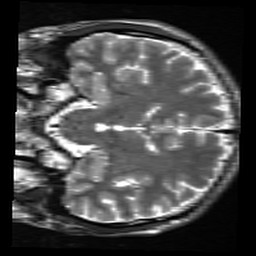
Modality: inplaneT2
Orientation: coronal
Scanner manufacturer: siemens
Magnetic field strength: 3 T
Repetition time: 7.02 s
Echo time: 0.069 s